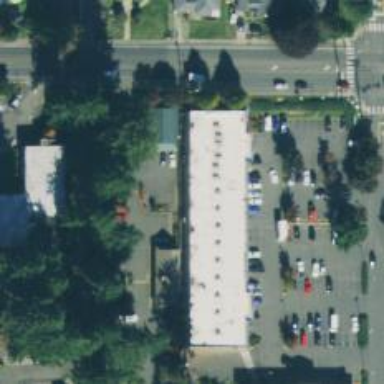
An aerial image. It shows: Clinic.